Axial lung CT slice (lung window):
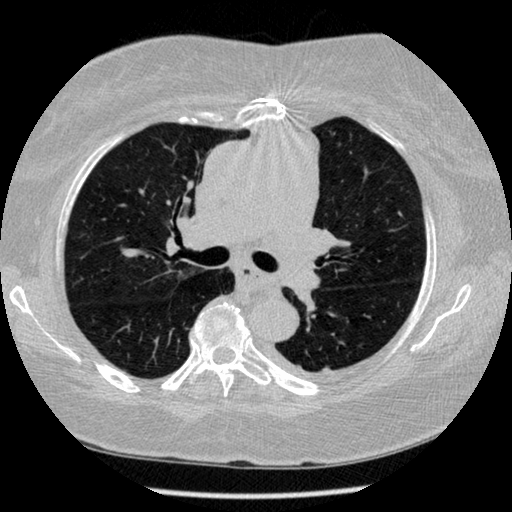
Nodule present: no